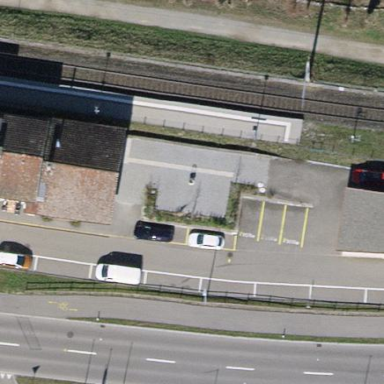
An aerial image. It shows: Paved parking area with park and ride facility.